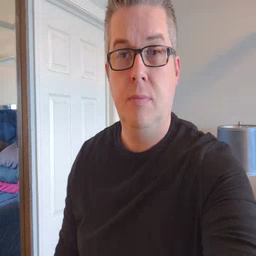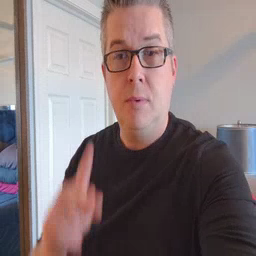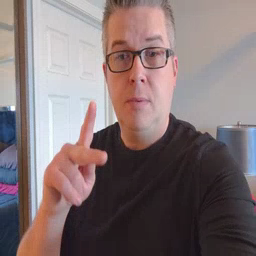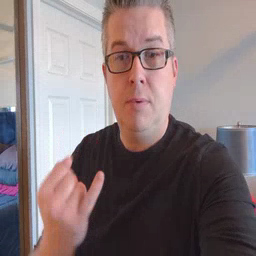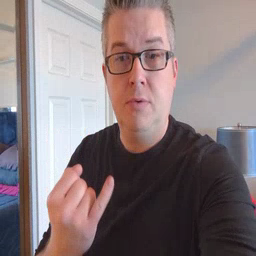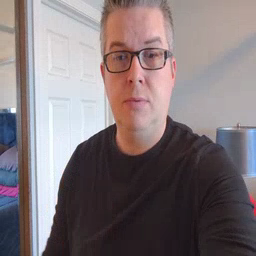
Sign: pajamas